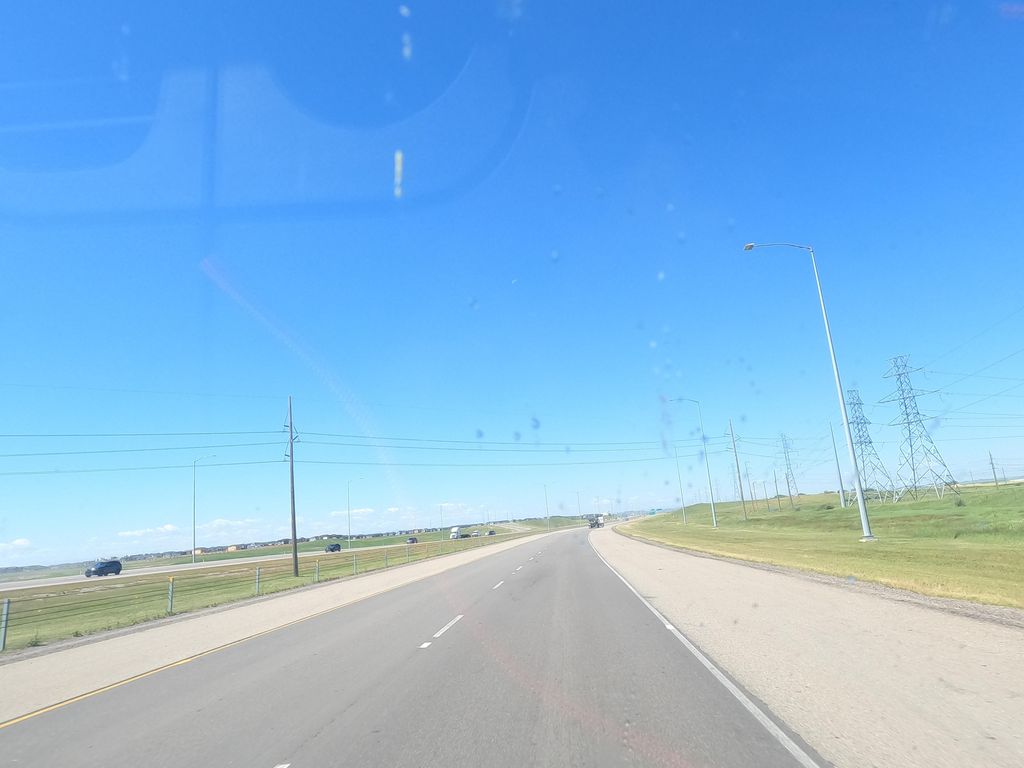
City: calgary